Question: I am creating a HTML5-Application with DevExtreme.
Now, I have a dxList (List with Items). The Item should look like:

The Picture on the Left, the Title, Subtitle, DateTime, Multiline-Text and the Picture on the right should be seperate Items (that I can bound it)
Perhaps someone can help me with give me the basic-code of this HTML-Part?
I have tried several hours to do this - but I have problems with the alignment of the individual parts.
Is there a tool which I can use to create basic-layouts for HTML?
Thanks for your help.
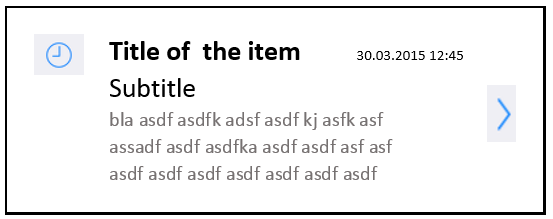
Answer: SO isn't for just handing out code it's for debugging problems. But there are loads of HTML templates that are free to download online. Plus you can use photoshop to create a line/matrix template